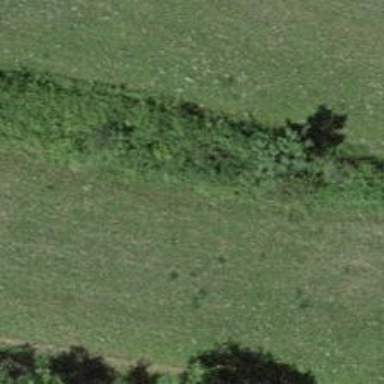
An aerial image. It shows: Hedge barrier.